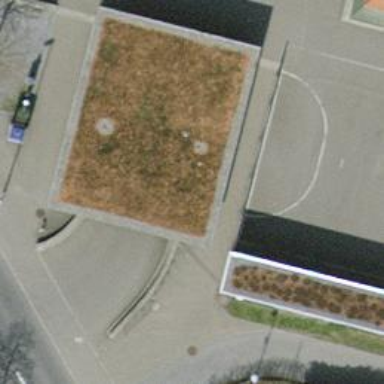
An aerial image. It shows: View of roof of building.